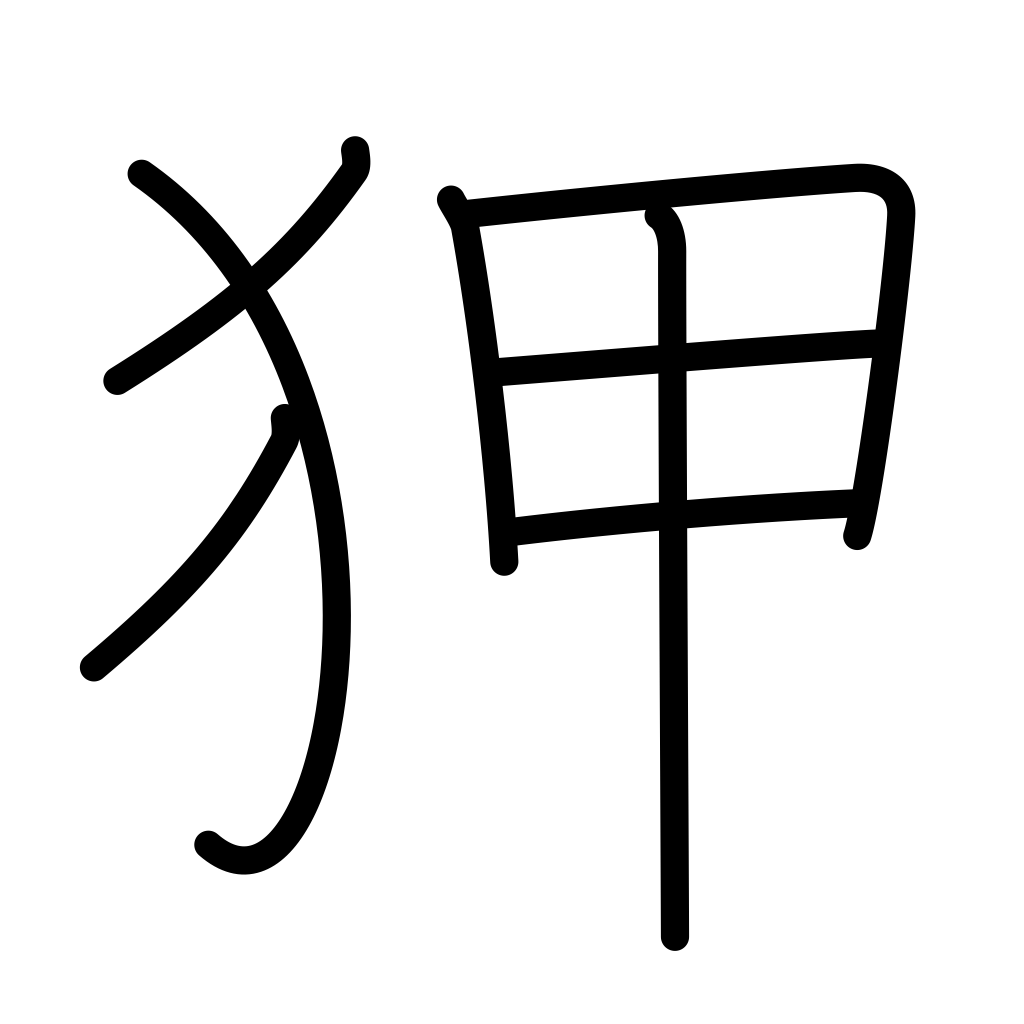
Meaning: get used to, experienced, tamed